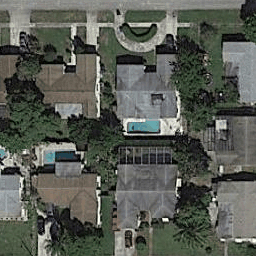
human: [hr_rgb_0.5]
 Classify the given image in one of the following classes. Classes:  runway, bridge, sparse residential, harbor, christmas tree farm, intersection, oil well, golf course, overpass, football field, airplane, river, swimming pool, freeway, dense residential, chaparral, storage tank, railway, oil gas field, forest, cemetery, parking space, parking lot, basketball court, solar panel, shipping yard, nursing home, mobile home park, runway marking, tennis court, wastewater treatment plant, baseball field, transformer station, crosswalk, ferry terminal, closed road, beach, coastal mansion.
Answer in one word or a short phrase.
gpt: dense residential